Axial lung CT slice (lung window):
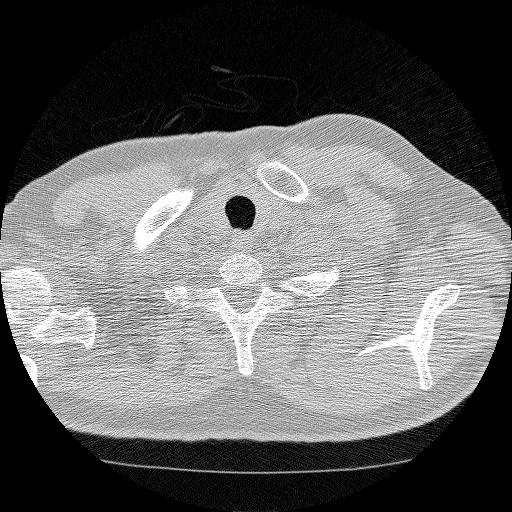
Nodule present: no